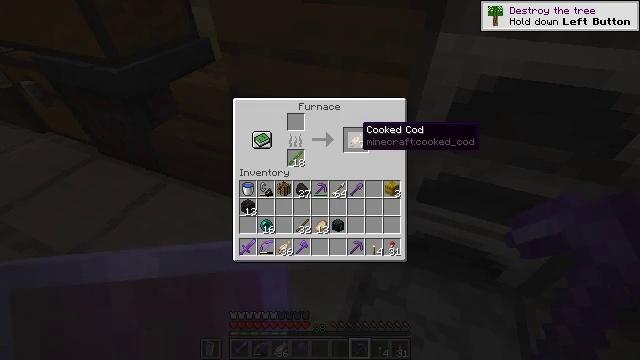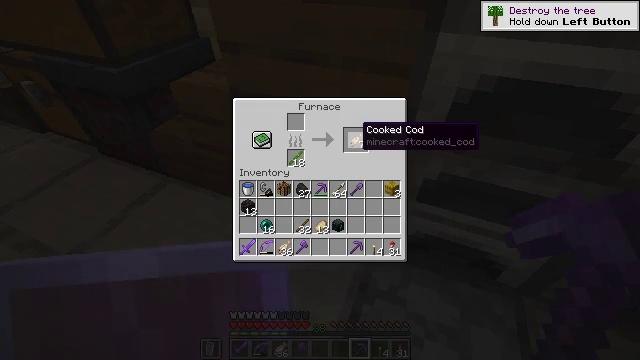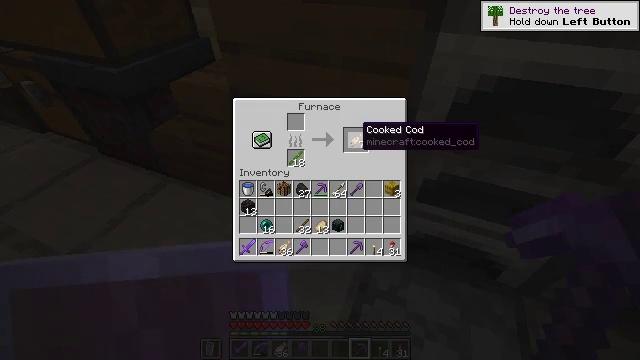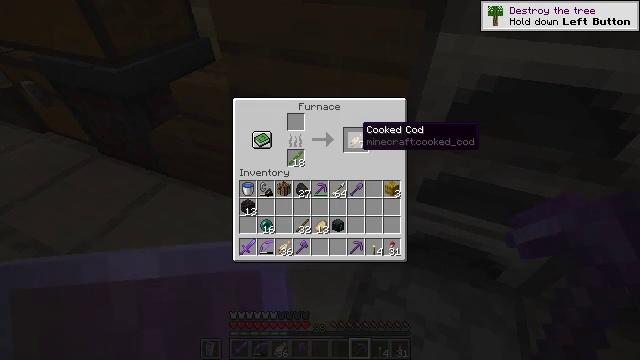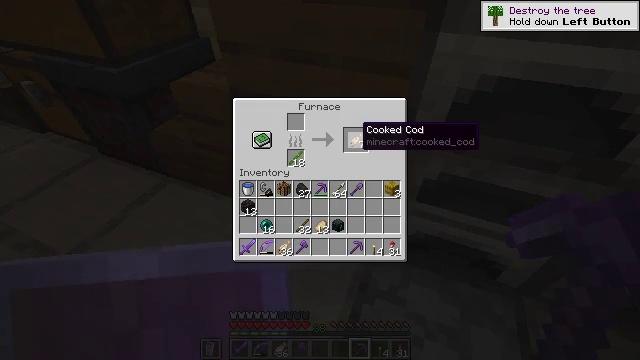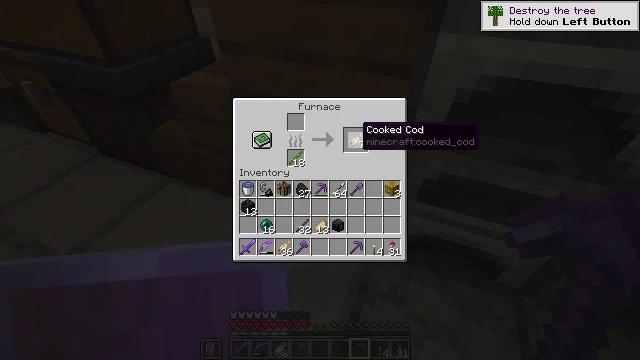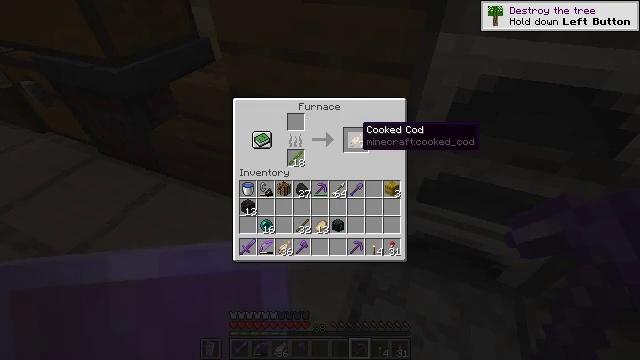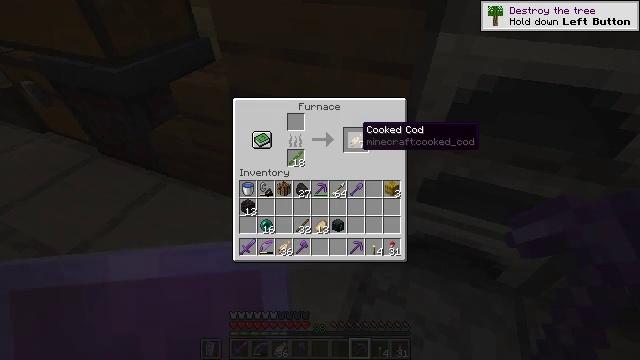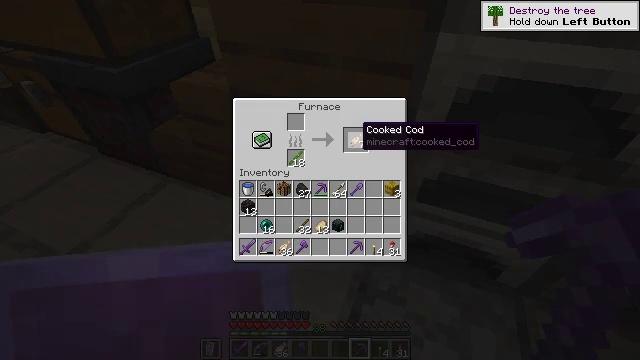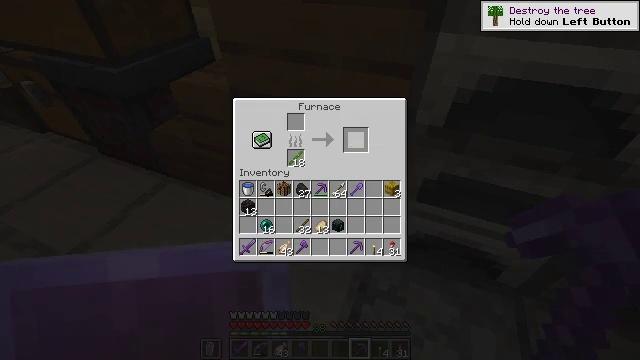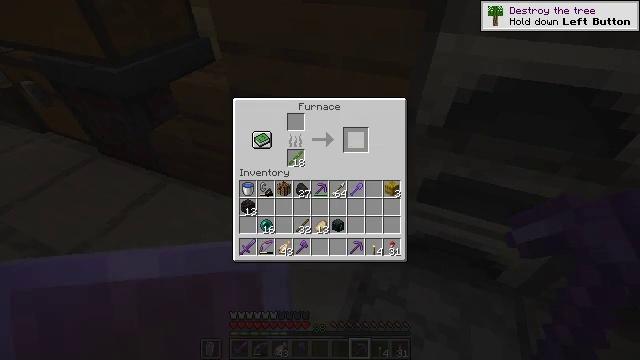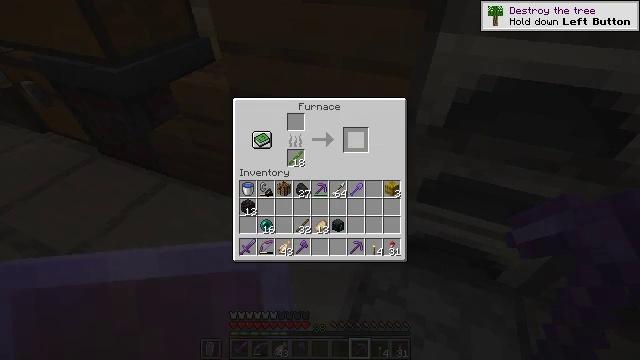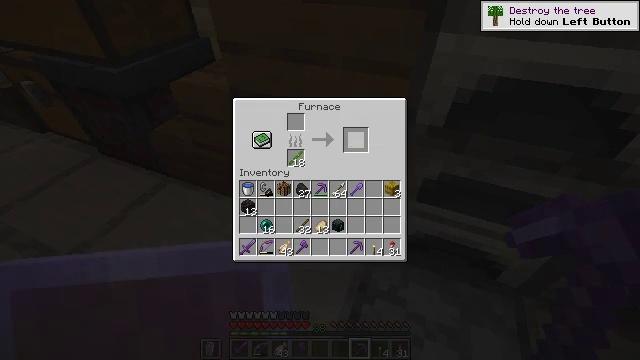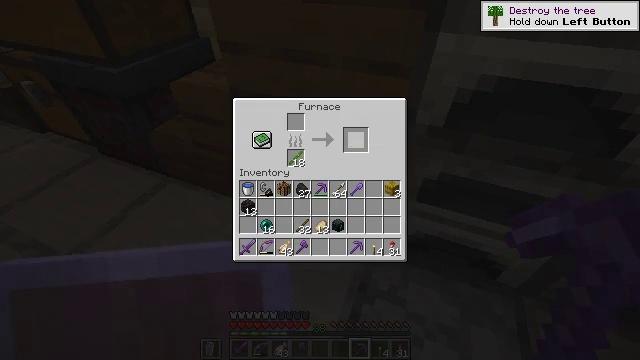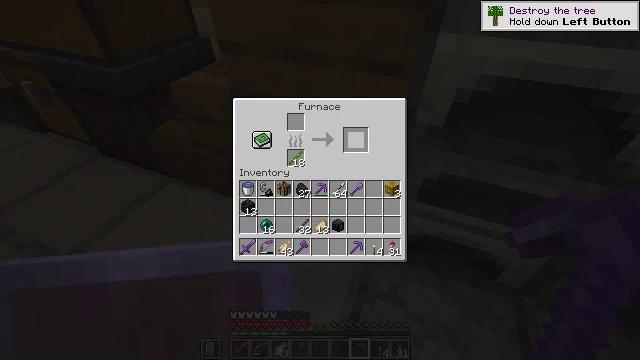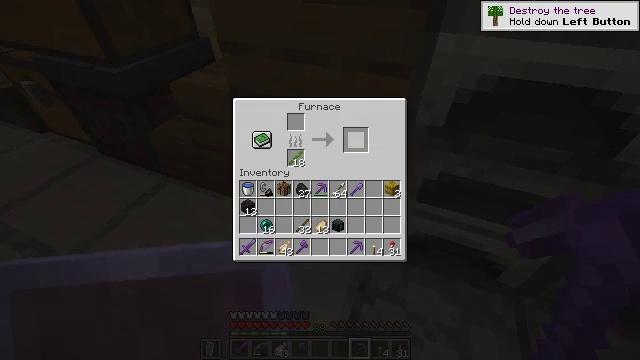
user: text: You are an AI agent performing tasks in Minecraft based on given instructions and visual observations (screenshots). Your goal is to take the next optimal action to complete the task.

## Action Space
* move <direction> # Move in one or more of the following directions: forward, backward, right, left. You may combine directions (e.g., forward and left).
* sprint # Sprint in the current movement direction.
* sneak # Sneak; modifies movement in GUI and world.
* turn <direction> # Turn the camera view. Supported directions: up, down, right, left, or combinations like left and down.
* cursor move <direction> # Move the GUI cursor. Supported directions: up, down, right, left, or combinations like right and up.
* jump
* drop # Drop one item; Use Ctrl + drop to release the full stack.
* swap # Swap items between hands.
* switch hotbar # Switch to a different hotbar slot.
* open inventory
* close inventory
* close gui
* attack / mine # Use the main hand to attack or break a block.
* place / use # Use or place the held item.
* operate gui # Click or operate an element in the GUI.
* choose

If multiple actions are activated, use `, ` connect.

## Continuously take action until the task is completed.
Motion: motion action
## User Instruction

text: Smelt a cooked cod.
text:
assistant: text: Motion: sneak
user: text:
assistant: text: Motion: sneak
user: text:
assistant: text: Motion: sneak
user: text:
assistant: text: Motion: sneak
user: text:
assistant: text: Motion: sneak
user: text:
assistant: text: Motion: sneak
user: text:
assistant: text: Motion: sneak
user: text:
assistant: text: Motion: sneak
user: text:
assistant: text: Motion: sneak, attack / mine
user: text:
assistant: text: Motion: sneak, attack / mine
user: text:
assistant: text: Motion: sneak
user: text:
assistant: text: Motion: sneak
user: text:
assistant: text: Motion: sneak
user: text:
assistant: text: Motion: no_op
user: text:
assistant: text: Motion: no_op
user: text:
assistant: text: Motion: no_op
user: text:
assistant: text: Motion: no_op
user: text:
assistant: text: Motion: no_op
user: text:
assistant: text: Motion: no_op
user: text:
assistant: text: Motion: turn right
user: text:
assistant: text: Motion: turn right and down
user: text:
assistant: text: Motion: turn right and down
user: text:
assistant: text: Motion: turn right and down
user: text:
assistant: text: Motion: no_op
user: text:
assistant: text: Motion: no_op
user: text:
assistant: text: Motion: use / place
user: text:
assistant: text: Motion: use / place
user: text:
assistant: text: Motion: use / place
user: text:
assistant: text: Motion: no_op
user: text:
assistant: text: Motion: no_op